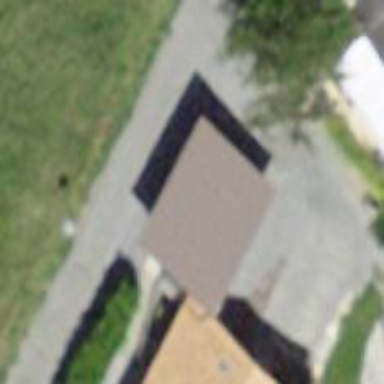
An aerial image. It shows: Carport structure.